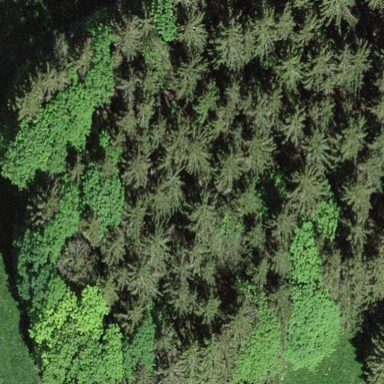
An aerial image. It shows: Forest area.